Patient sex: M
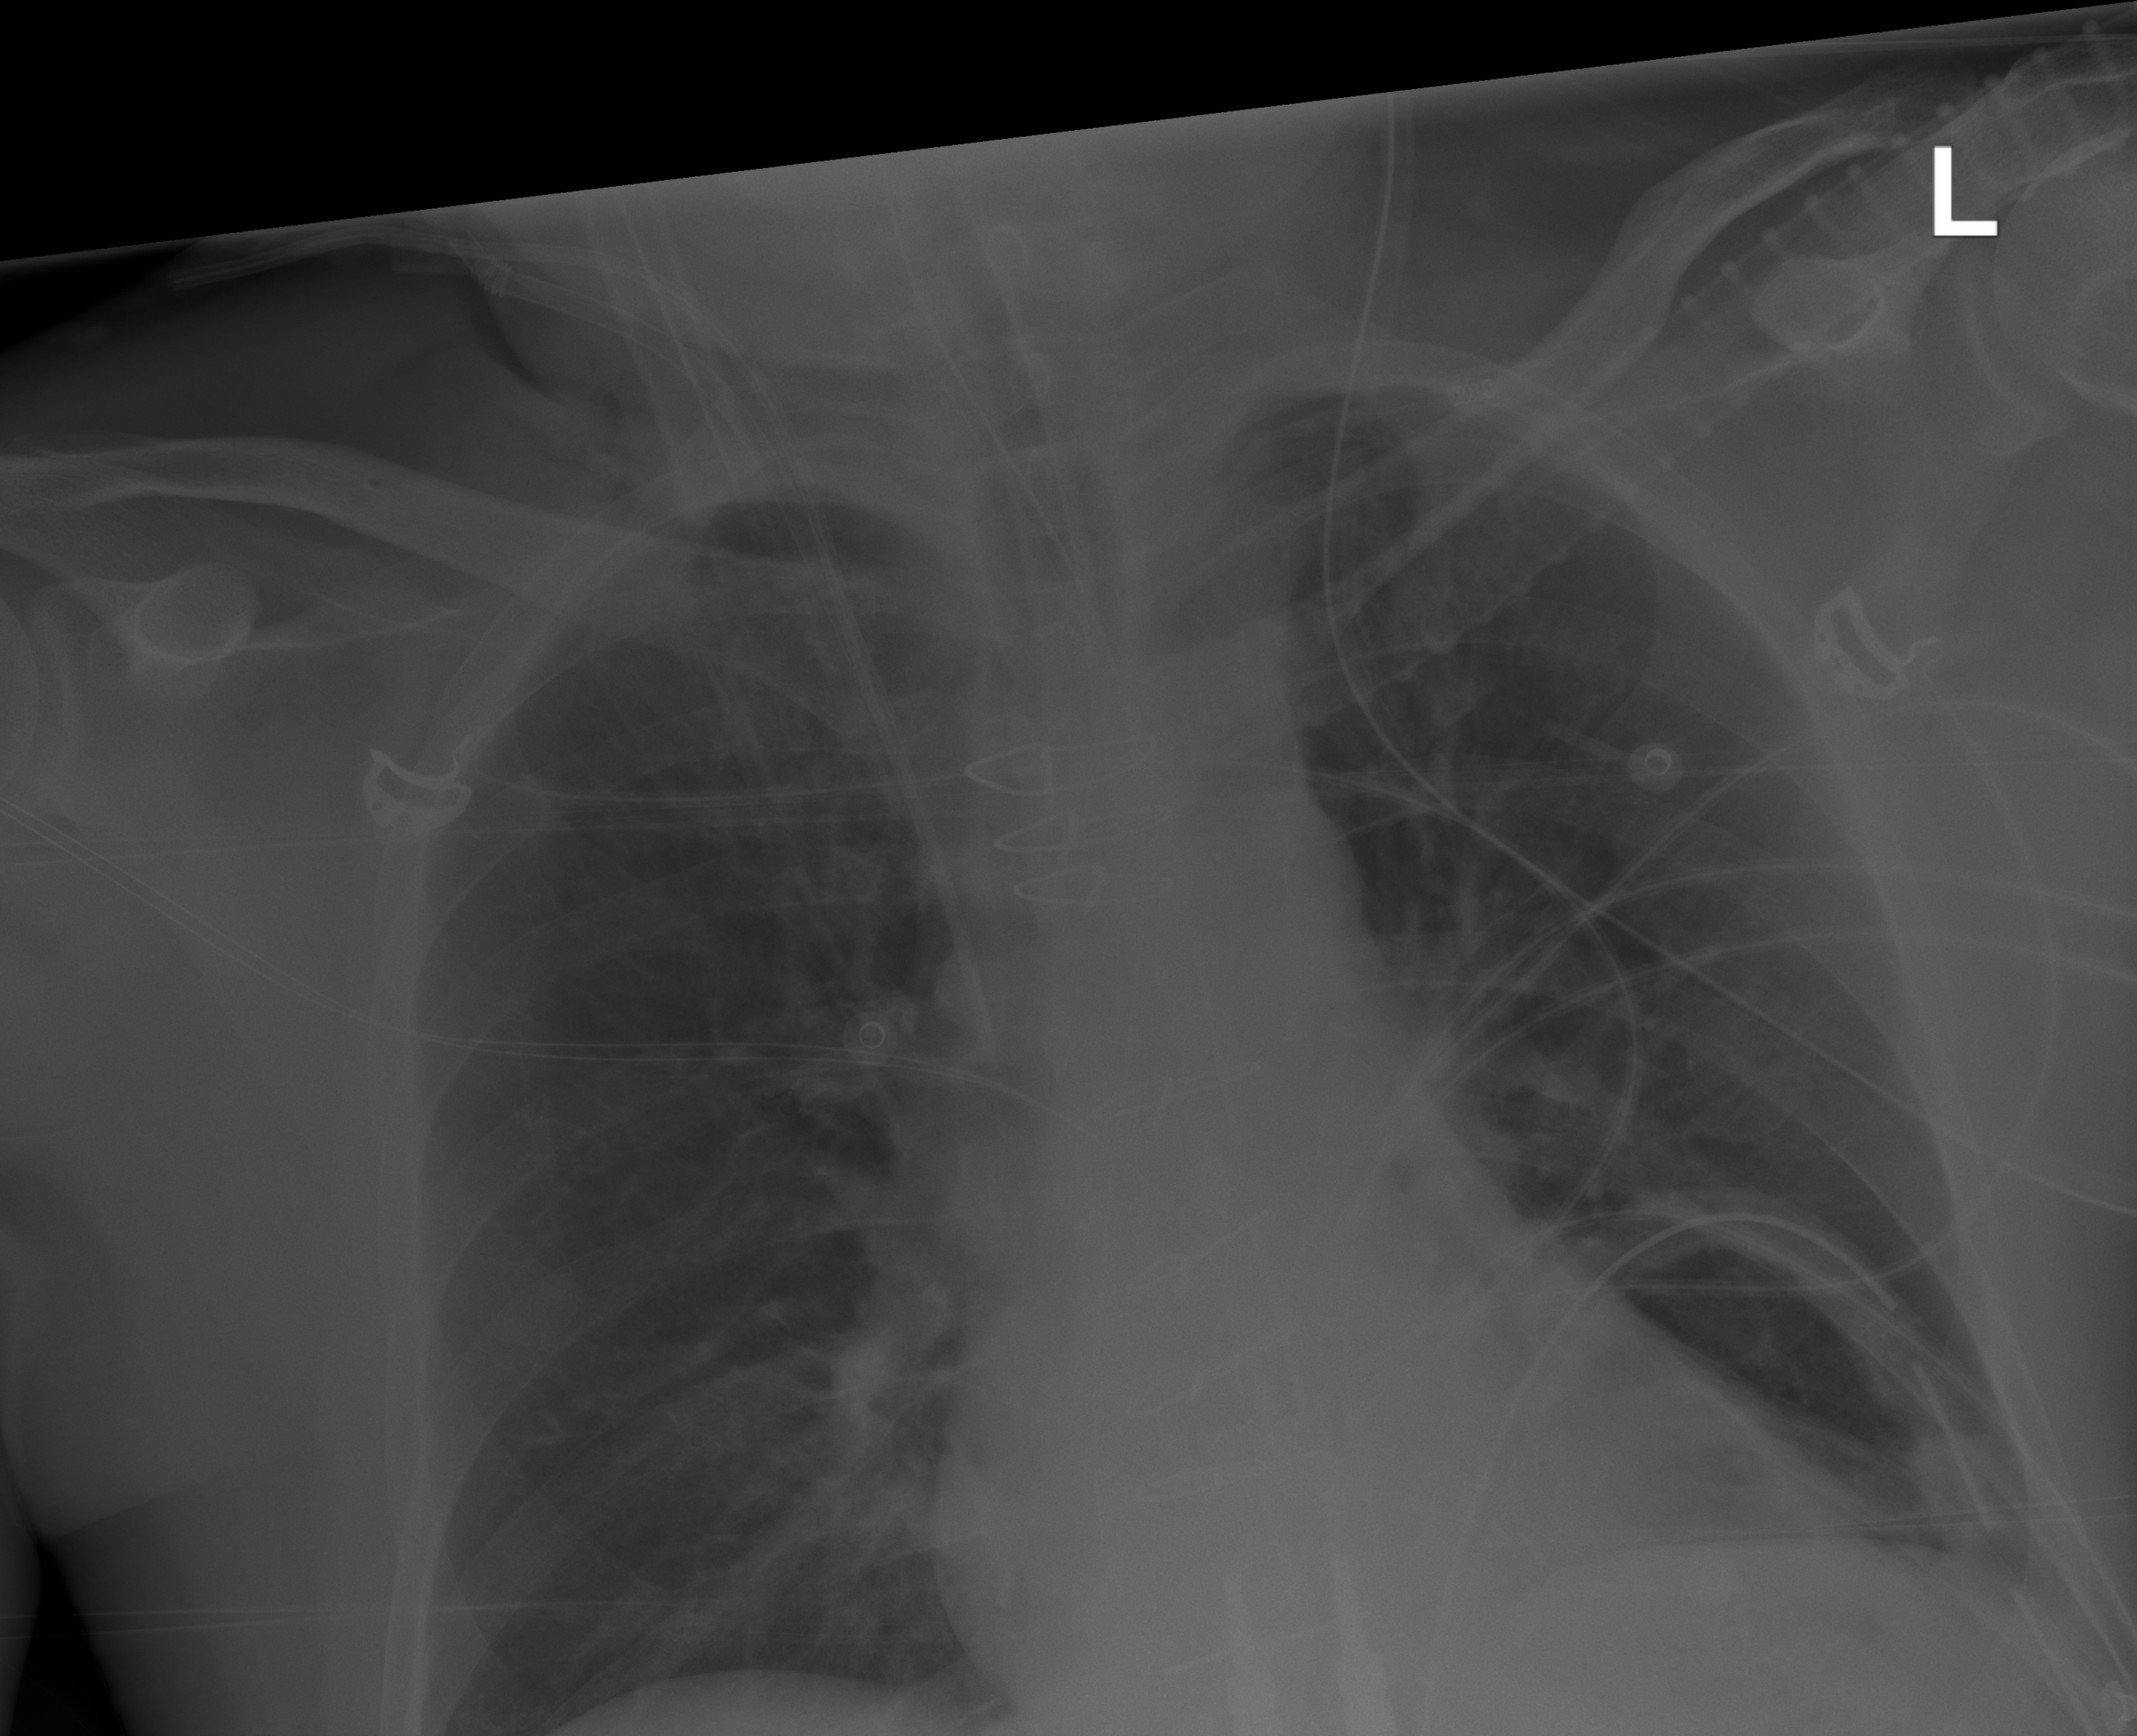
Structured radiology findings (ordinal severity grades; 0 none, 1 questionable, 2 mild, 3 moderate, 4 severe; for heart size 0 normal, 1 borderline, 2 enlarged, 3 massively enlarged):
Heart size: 0
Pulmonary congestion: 0
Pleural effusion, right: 0
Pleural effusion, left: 0
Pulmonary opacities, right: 0
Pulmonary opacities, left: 0
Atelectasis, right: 0
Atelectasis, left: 1